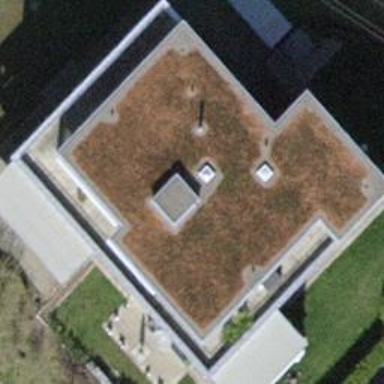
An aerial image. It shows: Building with flat roof.